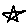
Label: star